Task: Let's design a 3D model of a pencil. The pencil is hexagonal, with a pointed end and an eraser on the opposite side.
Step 58:
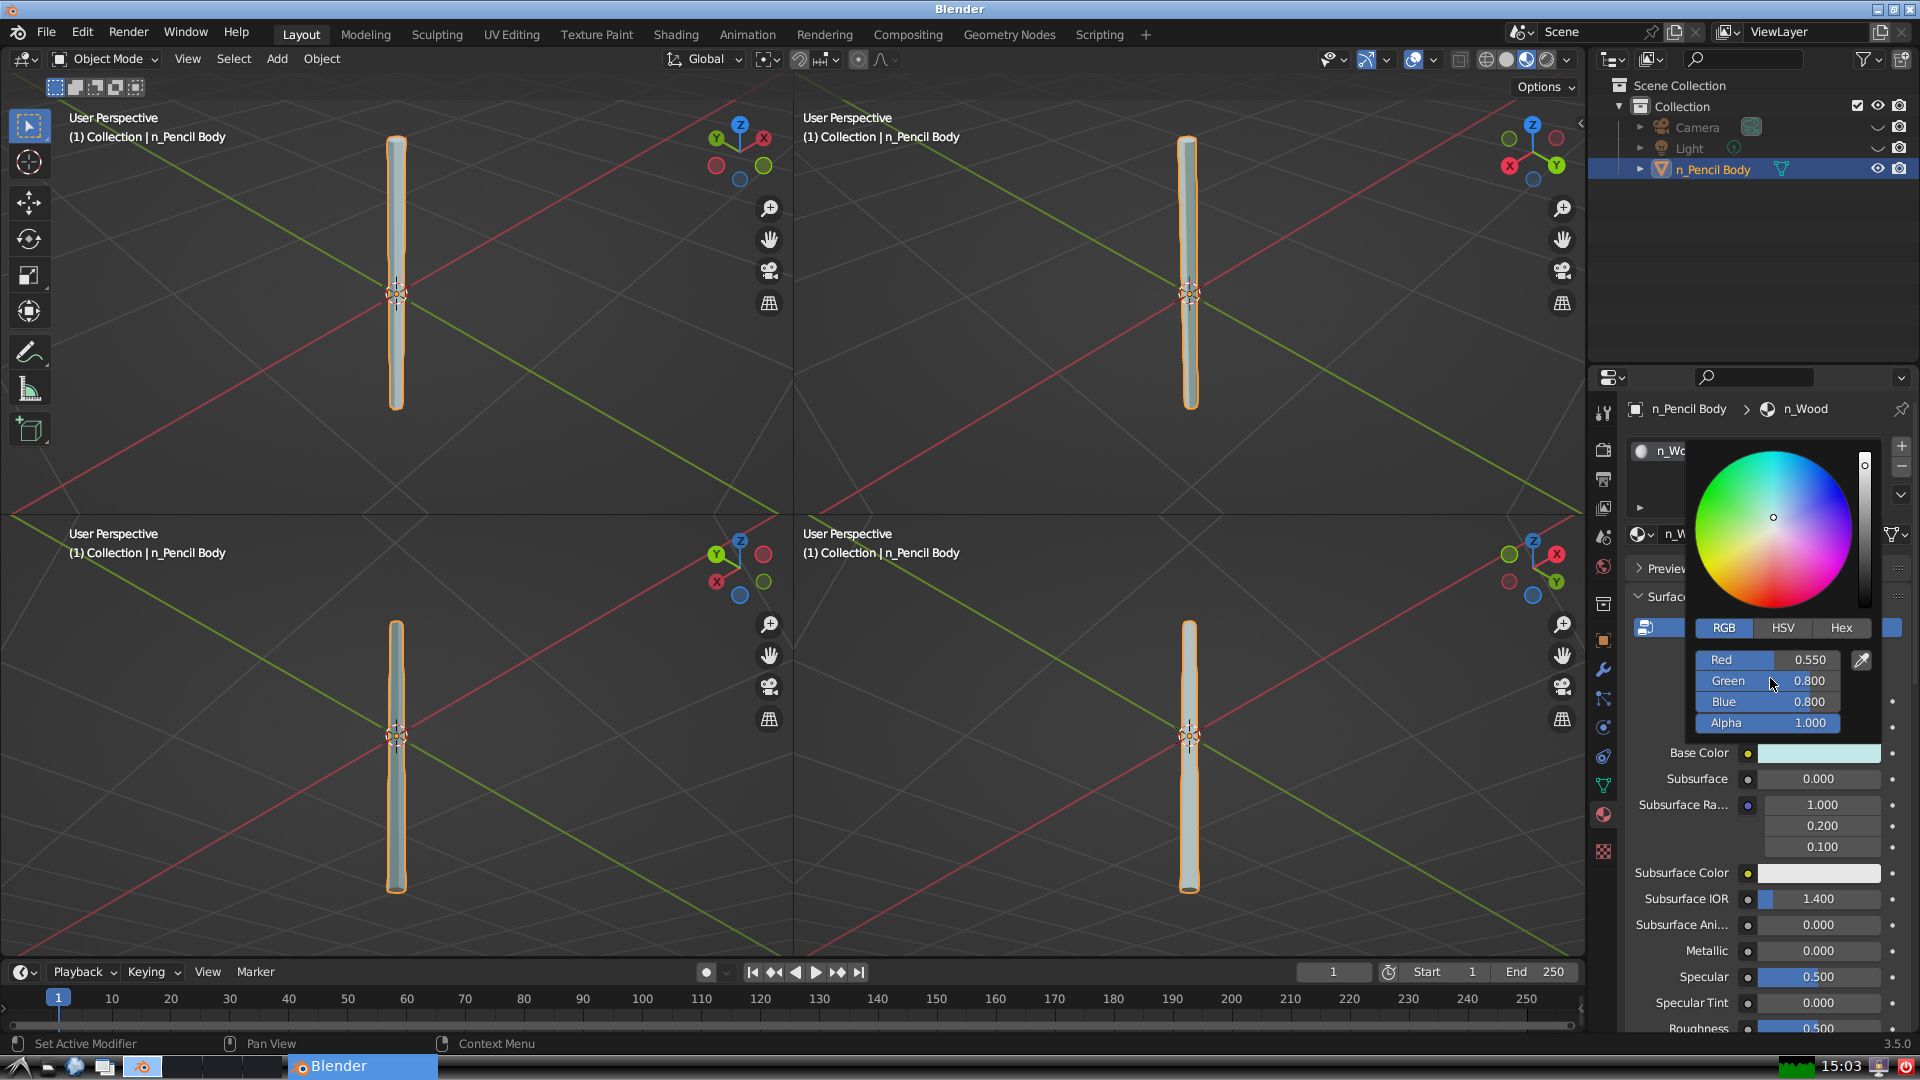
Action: click: no